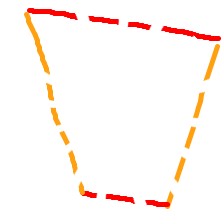
Shape: trapezoid